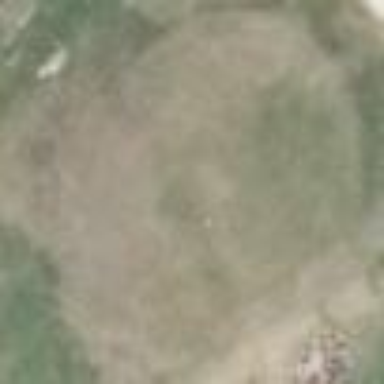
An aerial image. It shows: Golf tee.